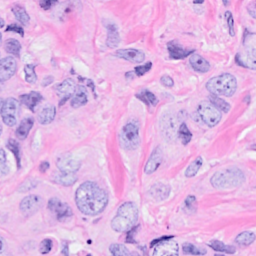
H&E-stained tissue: Breast